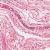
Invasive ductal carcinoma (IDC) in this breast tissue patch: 0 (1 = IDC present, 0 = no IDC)